Field crop: maize
Growth stage: 1
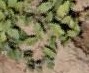
Species: convolvulus